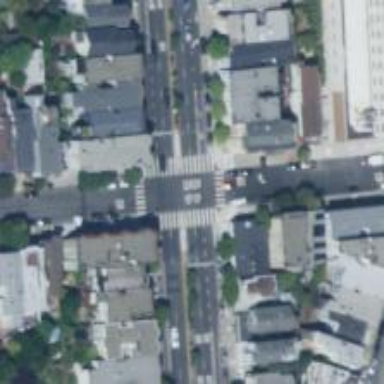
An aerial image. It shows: Marked crossing with zebra markings on the road.